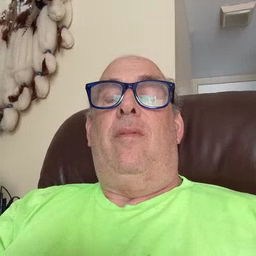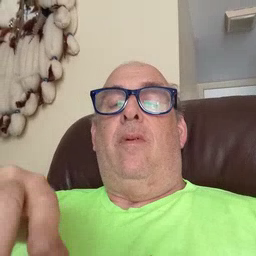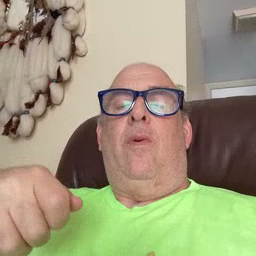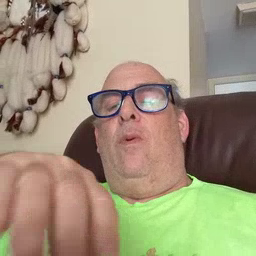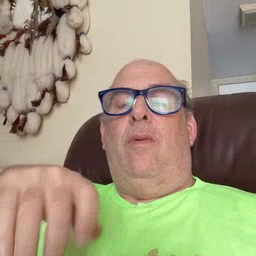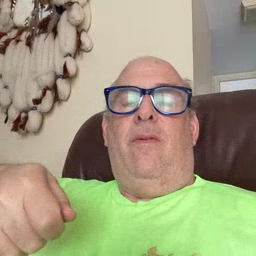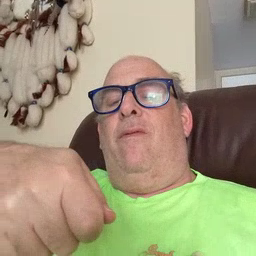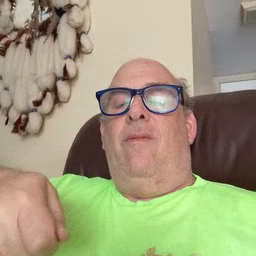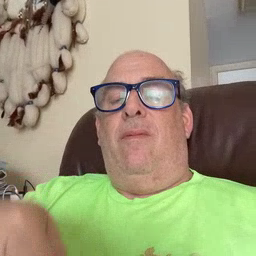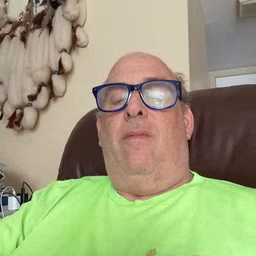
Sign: vacuum